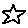
Label: star